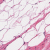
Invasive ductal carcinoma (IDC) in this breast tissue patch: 0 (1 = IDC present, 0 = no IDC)